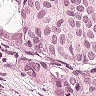
Metastatic tissue present: yes